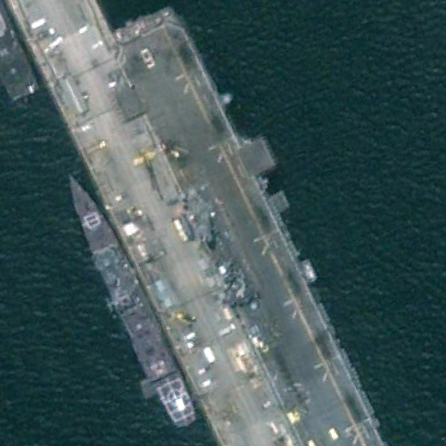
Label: assault